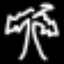
Label: palm tree